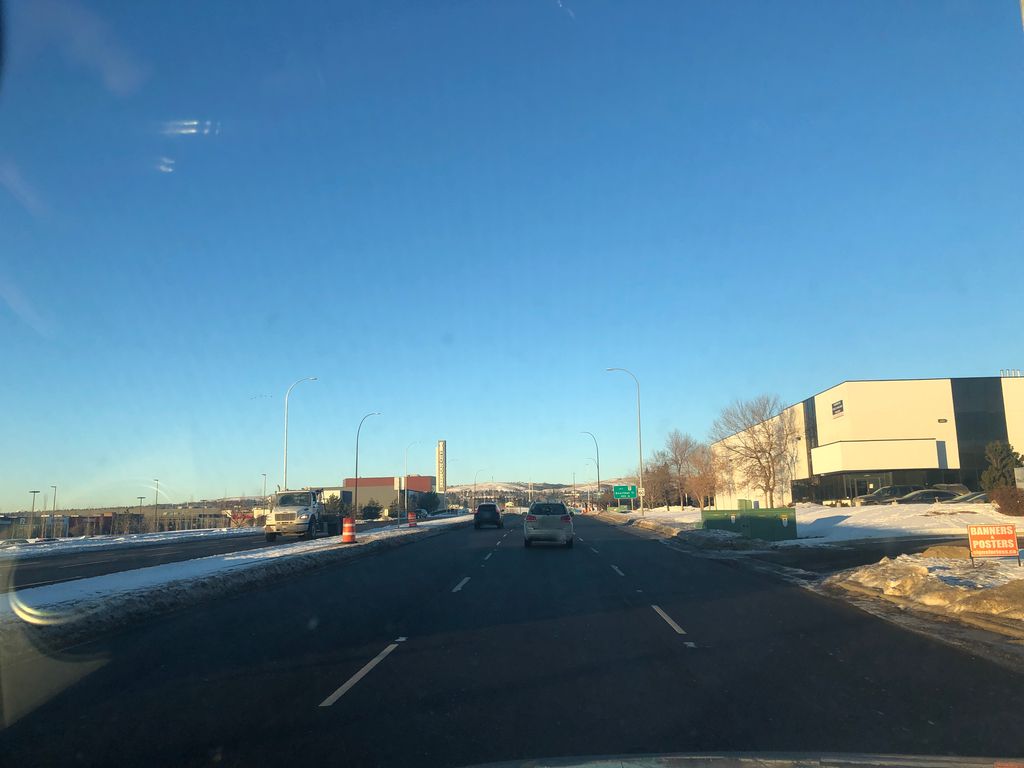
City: calgary